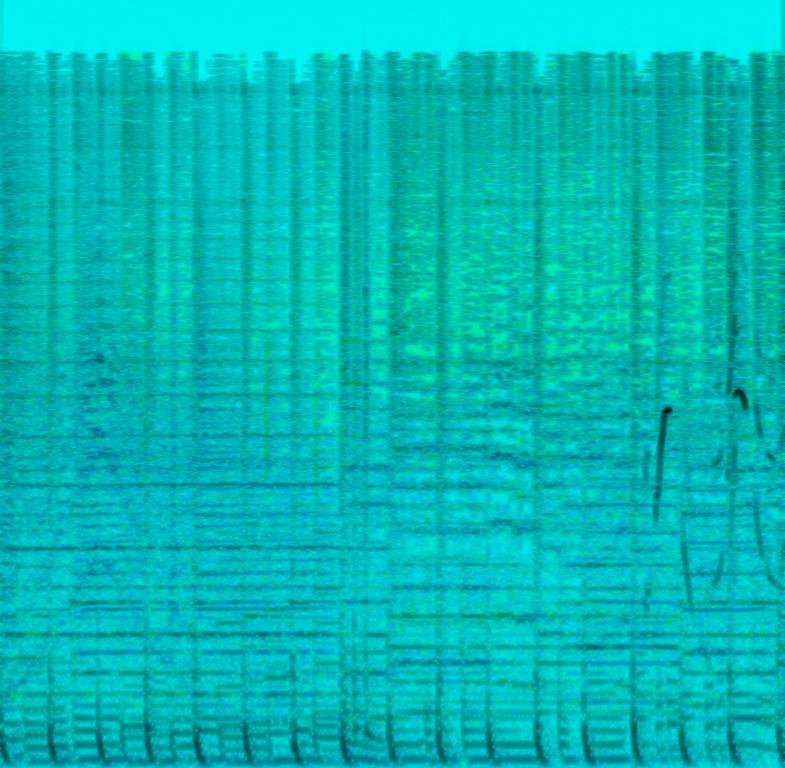
This is a space disco music piece. It is a funky version of the Star Wars movie theme. There is a lively combination of the strings and the brass sections playing the main melody while a groovy bass guitar is playing alongside them. The rhythmic background is composed of a disco type acoustic drum beat. Robotic sounds akin to the ones that can be heard in the movie are added in the music. The atmosphere is unique and danceable. This piece could be used in retro-themed parties. It could also be playing in the background at a Star Wars themed event.